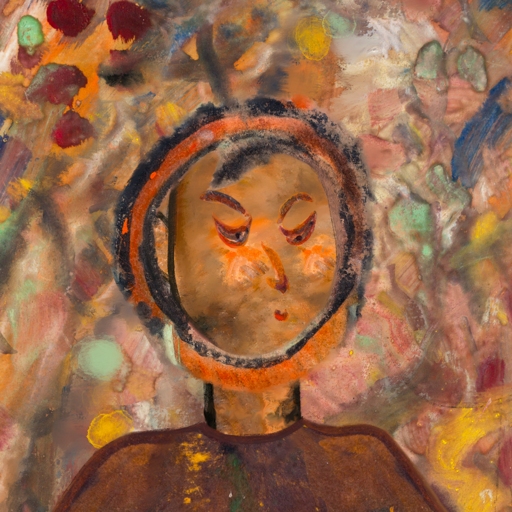
Background: Mother_And_Son_Mother, Head And Neck Side: Gypsy_Queen, Face Side: Hypocrite, Bust: Comrade, Hair Side: Childish, Head Accessory: Blank, Second Necklace: Blank, Necklace: Blank, Baby: Blank